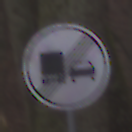
Verkehrszeichen: EndeUeberholverbotKraftfahrzeuge
Umgebung: Outdoor, Nature
Tageszeit: Midday
Wetter: Overcast
Licht: Natural
Jahreszeit: Autumn
Kontrast: LowContrast